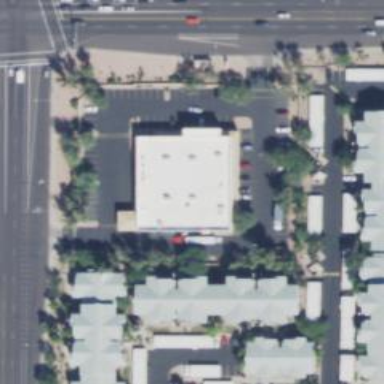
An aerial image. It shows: Building.